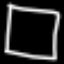
Label: square